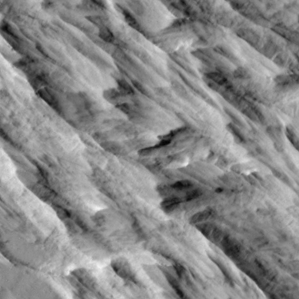
Label: non_frost